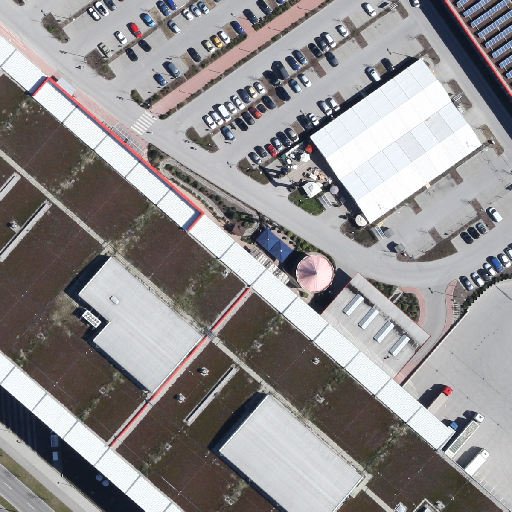
Referring expression: van in the parking area